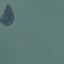
Land use / land cover: SeaLake